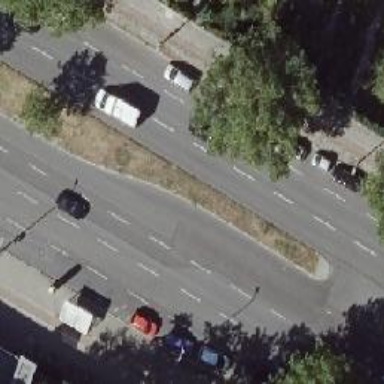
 there is cycle track and parallel on-street parking lane."